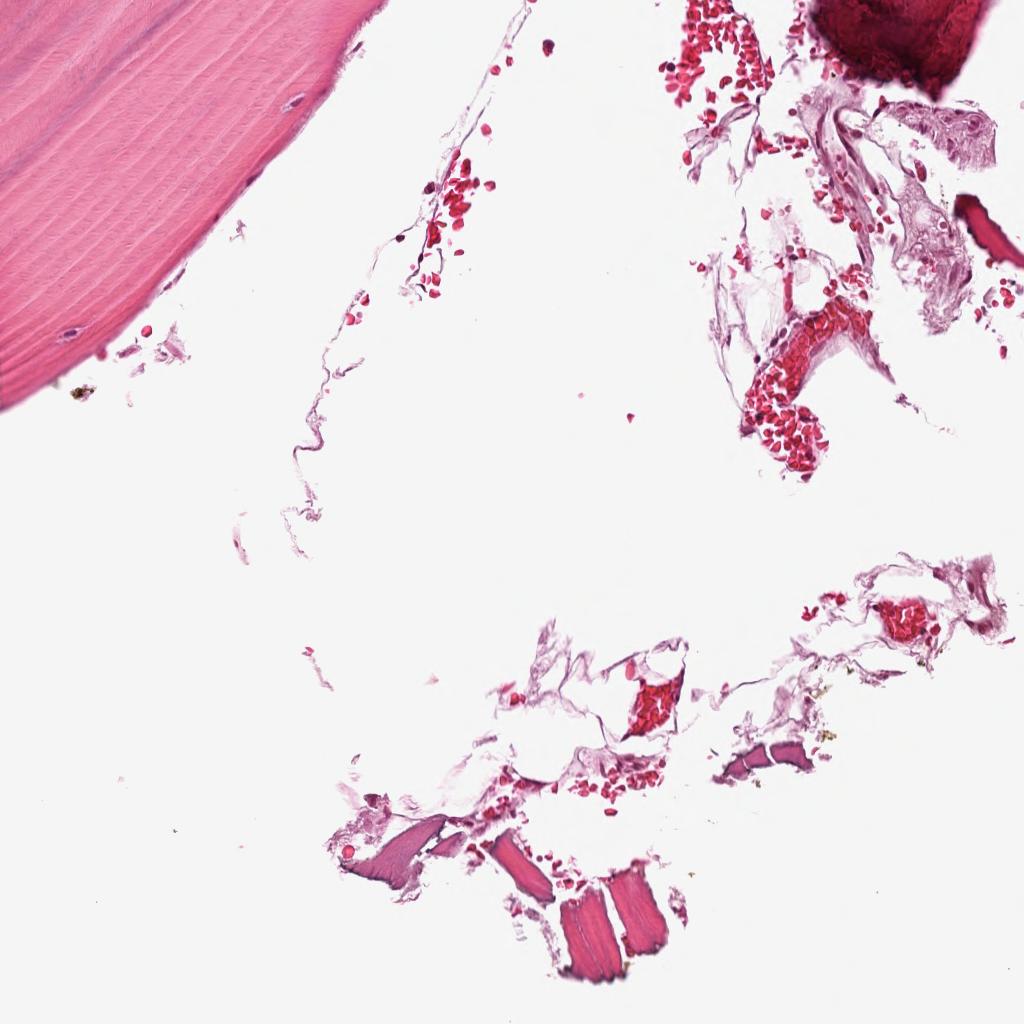
Label: Non-Tumor